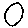
Label: circle